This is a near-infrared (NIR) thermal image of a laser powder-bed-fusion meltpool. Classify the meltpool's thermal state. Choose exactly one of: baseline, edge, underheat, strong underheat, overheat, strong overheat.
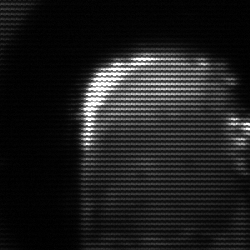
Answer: baseline